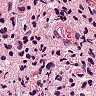
Metastatic tissue present: yes